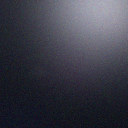
Screen state: off